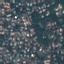
Land use / land cover class: Residential